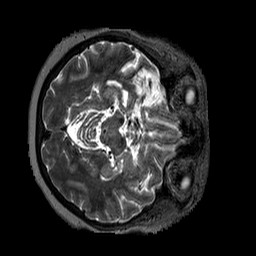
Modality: T2w
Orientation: axial
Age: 57
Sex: female
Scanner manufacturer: siemens
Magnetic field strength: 3 T
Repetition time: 3.2 s
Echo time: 0.567 s